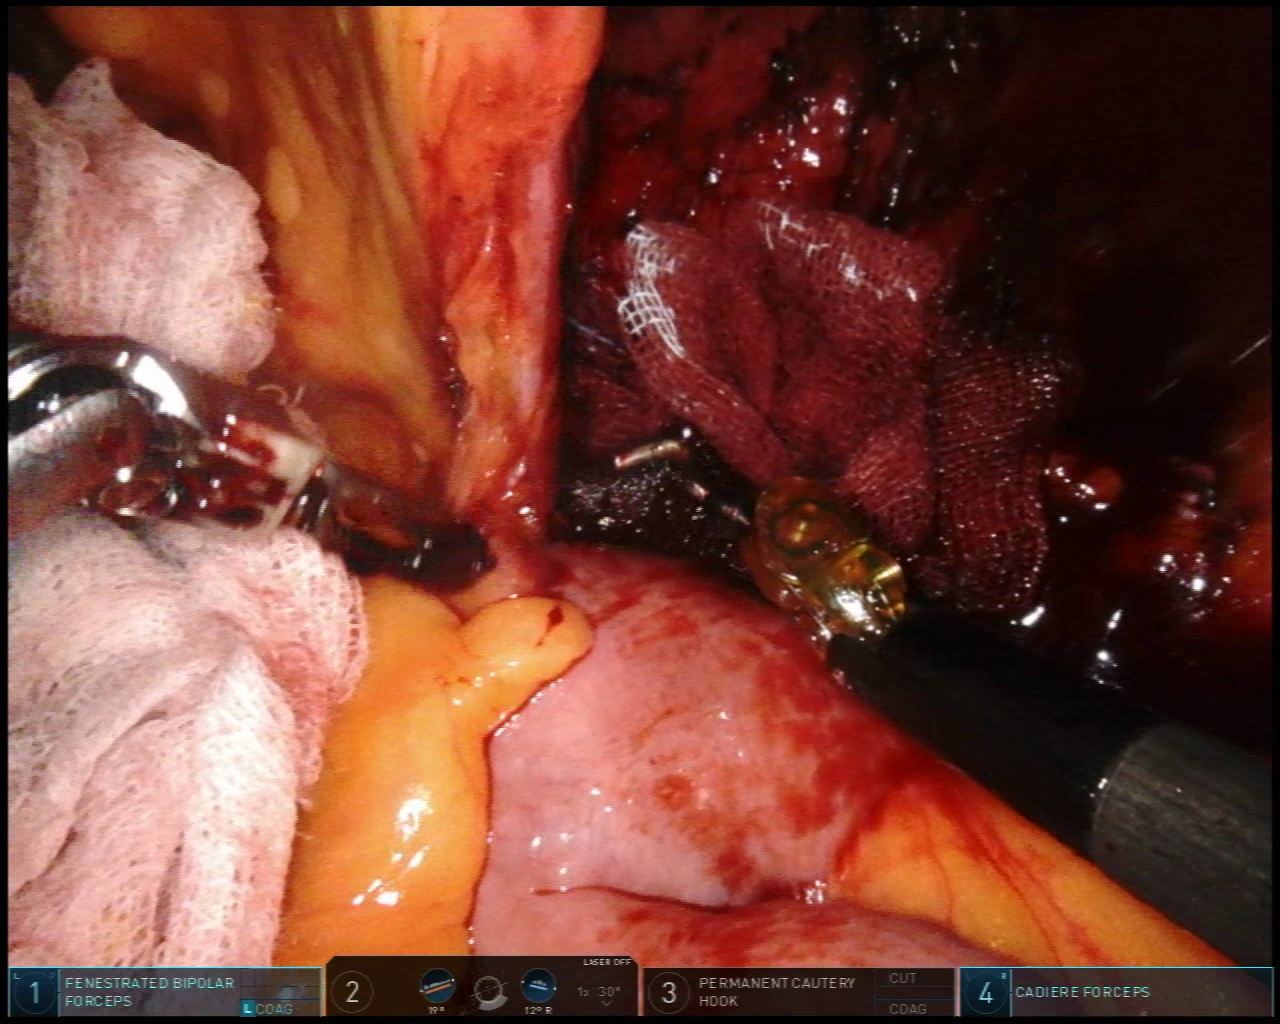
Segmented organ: intestinal_veins
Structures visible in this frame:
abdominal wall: no
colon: yes
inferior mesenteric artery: no
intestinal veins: yes
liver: no
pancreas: no
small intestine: no
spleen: no
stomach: no
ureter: no
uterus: no
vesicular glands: no